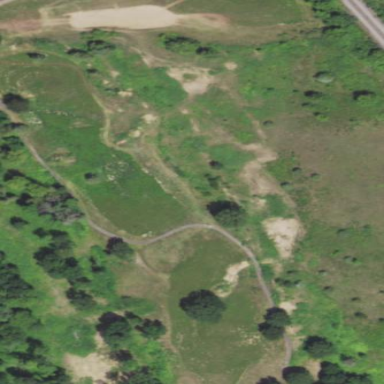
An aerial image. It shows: Rough grassy area used for golf.